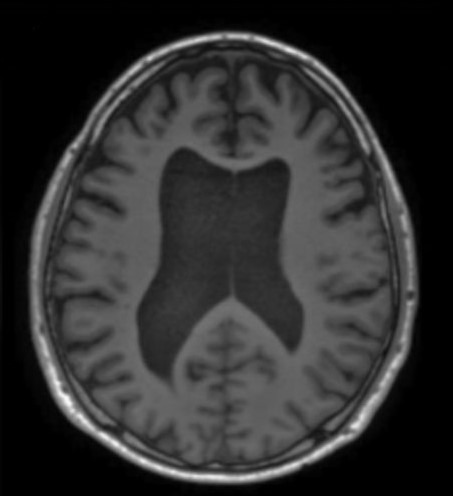
Label: notumor